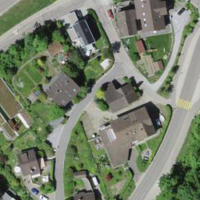
EUNIS habitat code: 55
Species observed at this site:
Tettigonia viridissima
Vicia sepium
Sitta europaea
Leucanthemum vulgare
Polistes dominula